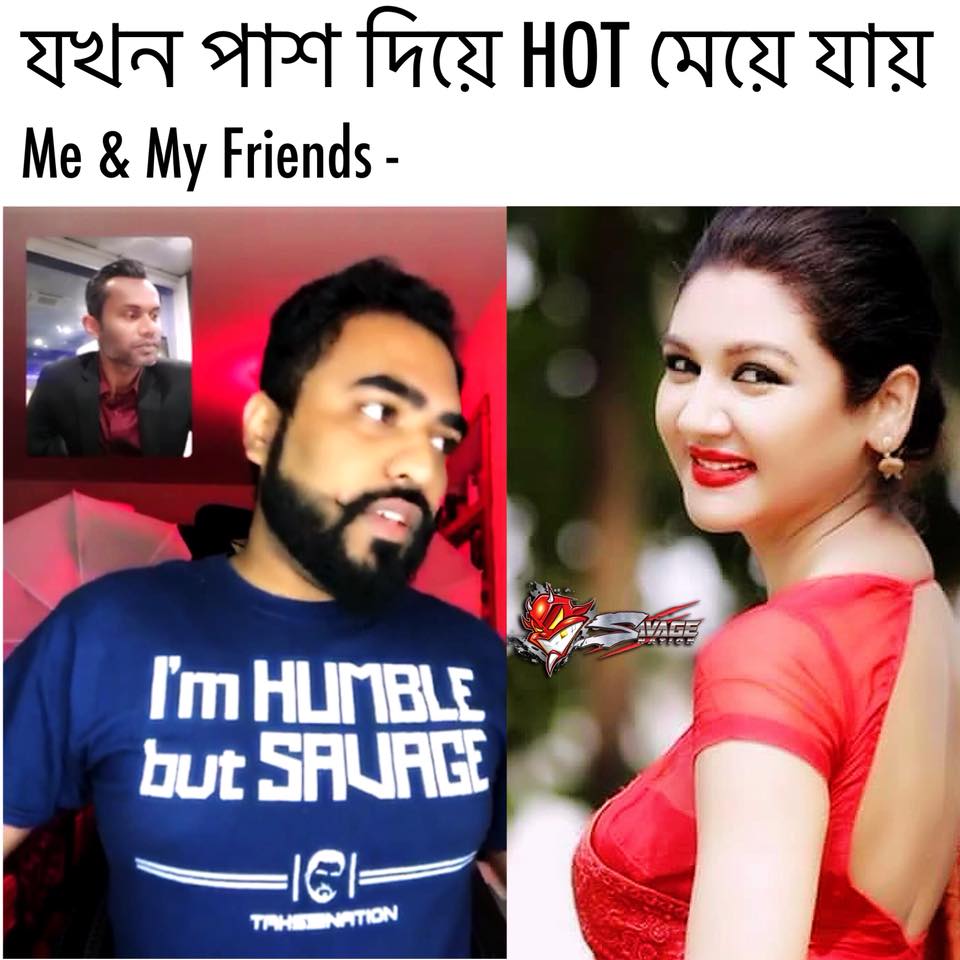
Caption: যখন পাশ দিয়ে HOT মেয়ে যায়   Me & My Friends -     I'm HUMBLE but SAVAGE
Label: hate